Interaction volume radius: 5 \u00c5
Interaction volume height: 20 \u00c5
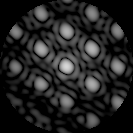
Disorder parameter: 0.1558